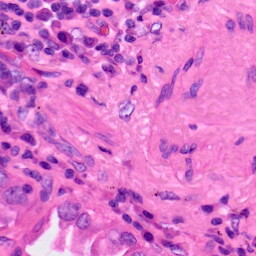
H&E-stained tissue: Lung